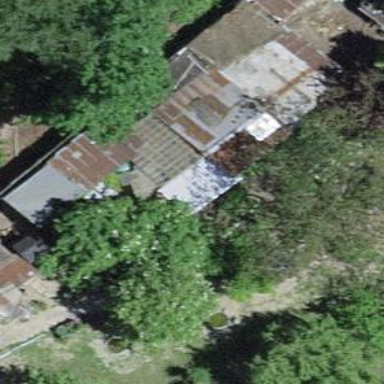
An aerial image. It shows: Allotment house.